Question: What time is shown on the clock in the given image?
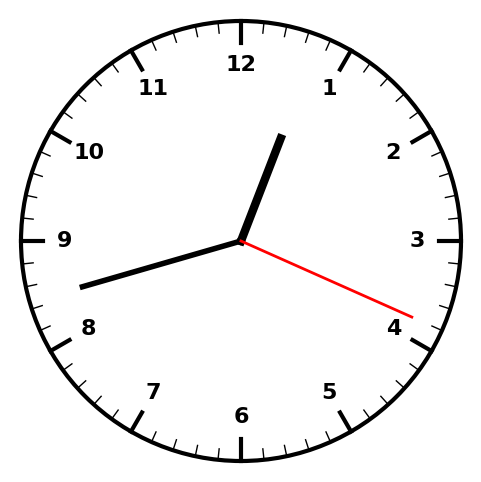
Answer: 12:42:19